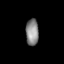
Tissue: lung
Cell type: Epithelial cells
Senescence score: 0.6437
Nuclear area (px): 333
Mean DAPI intensity: 136.069